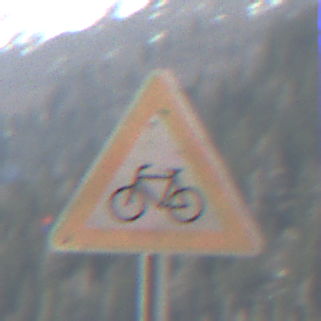
Verkehrszeichen: RadverkehrRechts
Umgebung: Outdoor, Nature
Tageszeit: Midday
Wetter: PartlyCloudy
Licht: Natural
Jahreszeit: NotSpecified
Kontrast: HighContrast